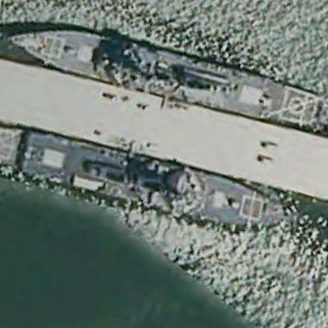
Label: destroyer